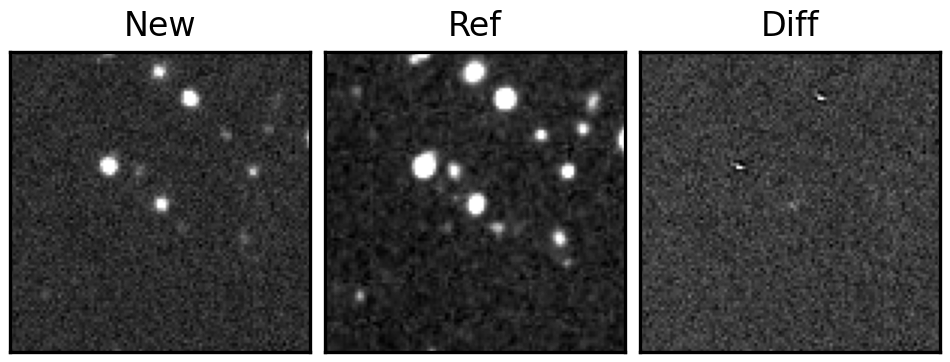
Label: real